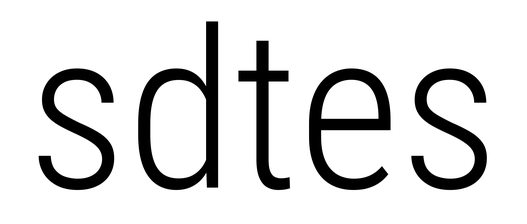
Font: Roboto_Condensed_Light